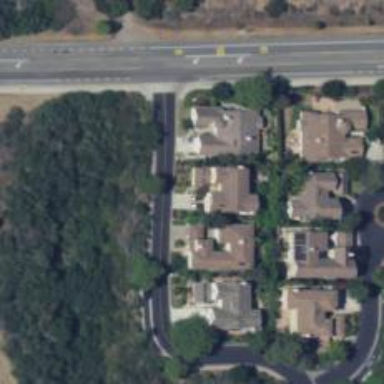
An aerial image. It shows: Driveway.